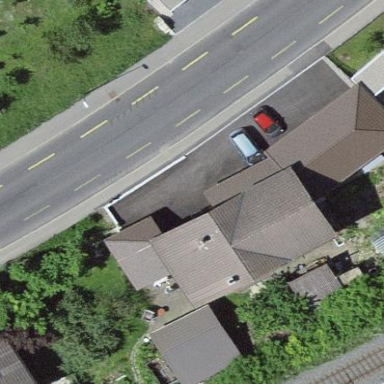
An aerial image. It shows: Residential building.